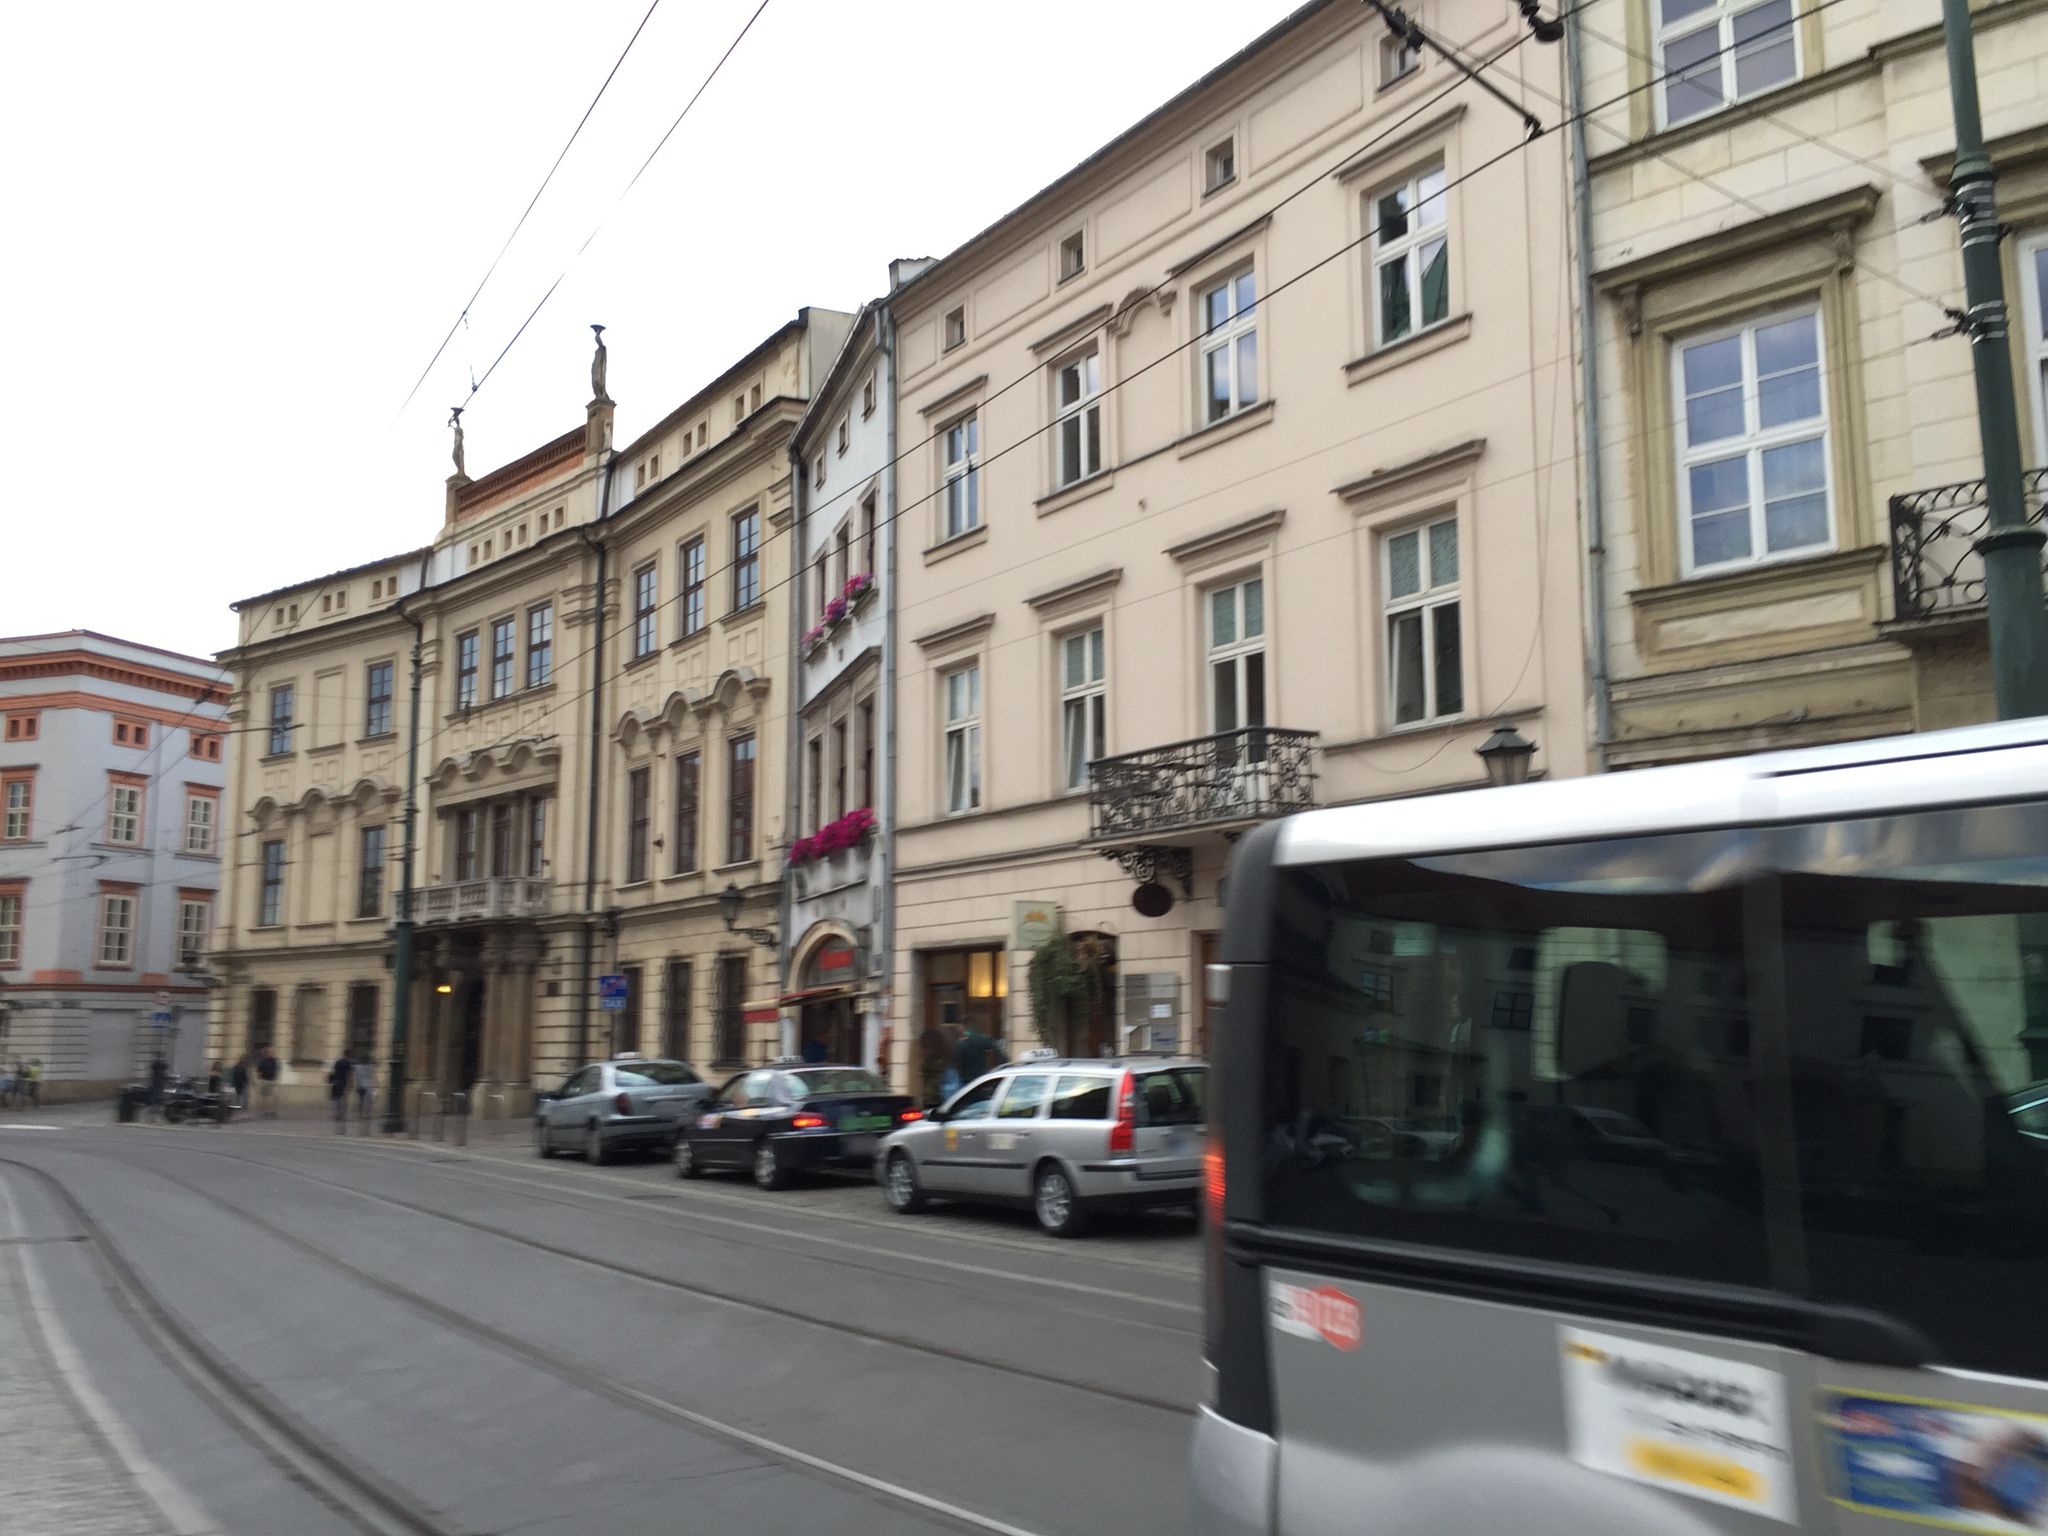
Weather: clear
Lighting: day
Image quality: good
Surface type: railway
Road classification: living_street, service
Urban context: urban centre
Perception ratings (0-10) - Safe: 2.59, Lively: 6.43, Beautiful: 3.17, Boring: 3.51, Depressing: 6.81, Wealthy: 8.8